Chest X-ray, AP view. Patient: 52 years old, sex M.
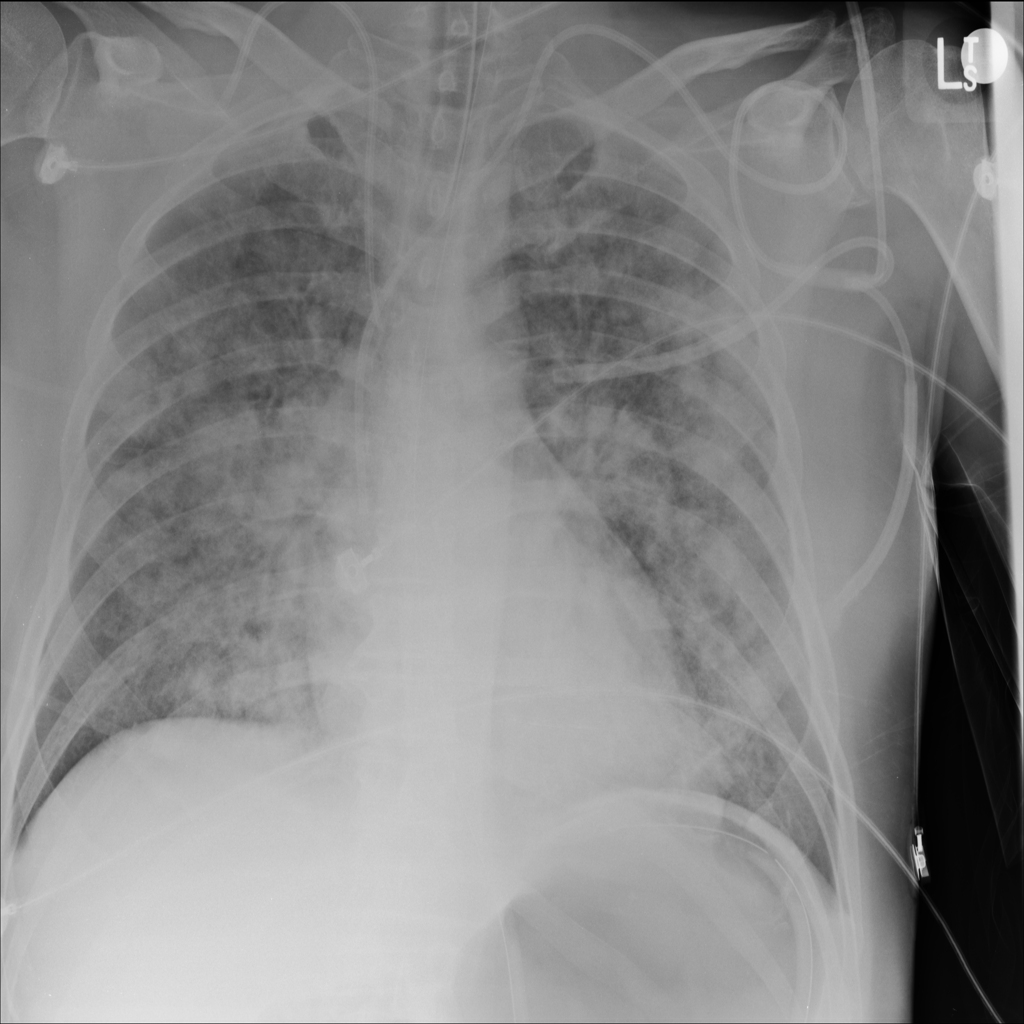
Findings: Infiltration, Nodule